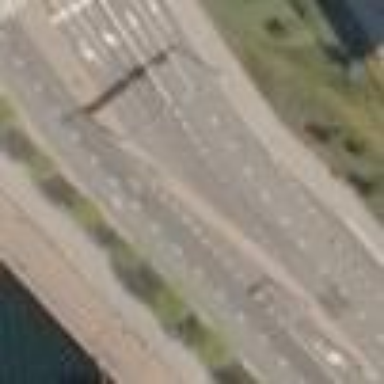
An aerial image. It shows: Kerb serving as barrier.